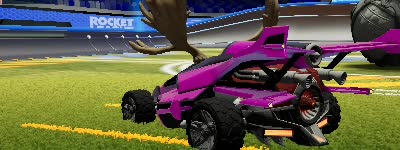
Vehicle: aftershock